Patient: sex F, age 58
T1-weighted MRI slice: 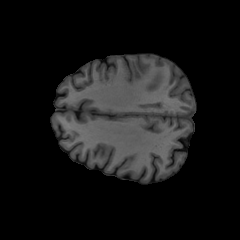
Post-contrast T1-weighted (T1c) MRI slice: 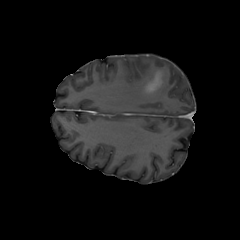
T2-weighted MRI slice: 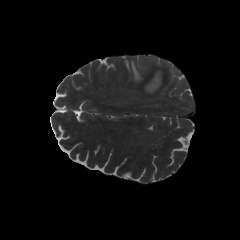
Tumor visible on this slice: yes
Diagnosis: Glioblastoma, IDH-wildtype
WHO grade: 4